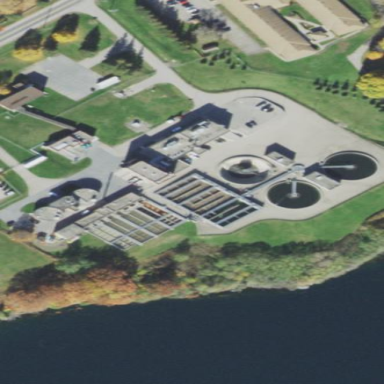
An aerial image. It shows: View of wastewater plant.